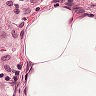
Metastatic tissue present: no